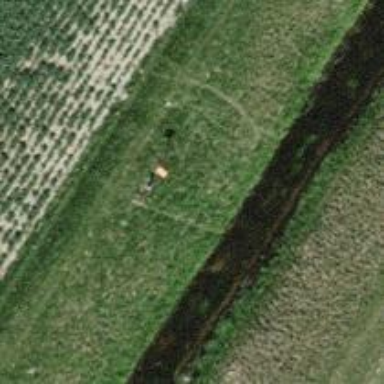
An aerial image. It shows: Pole with roofed pipeline marker.